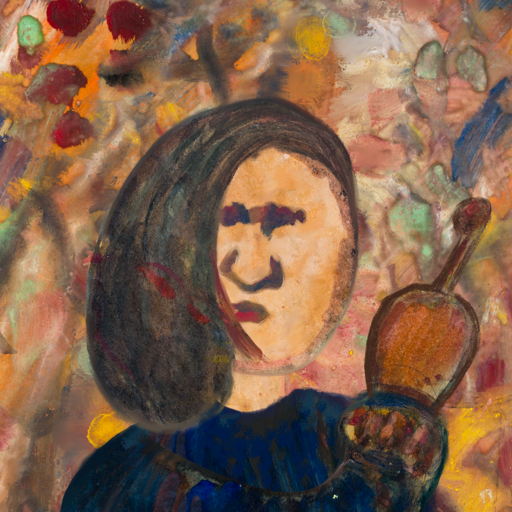
Background: Mother_And_Son_Mother, Head And Neck Front: Childish, Face Front: In_The_Sun, Bust: Pipe, Hair Front: Gypsy_Mother, Head Accessory: Blank, Second Necklace: Blank, Necklace: Blank, Baby: Blank